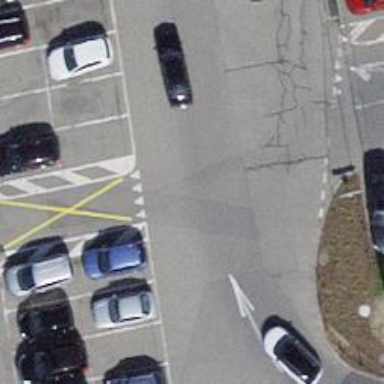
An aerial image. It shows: Parking aisle designated as service road.